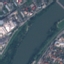
Land use / land cover class: River